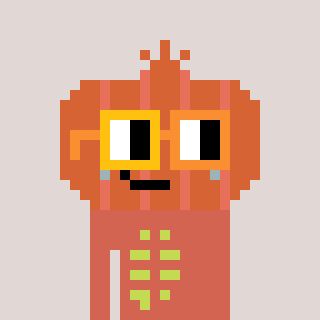
a pixel art character with square yellow and orange glasses, a onion-shaped head and a peachy-colored body on a warm background